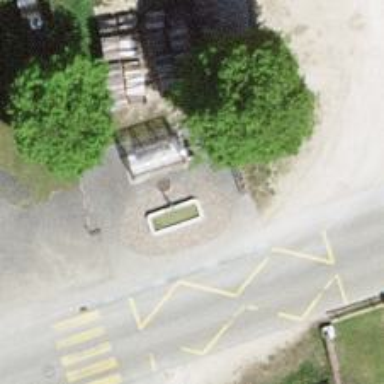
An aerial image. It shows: Beautiful fountain.